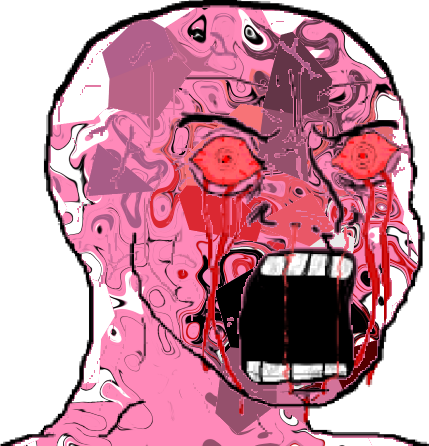
Label: 5_Rage